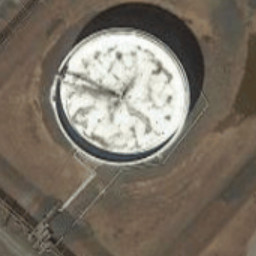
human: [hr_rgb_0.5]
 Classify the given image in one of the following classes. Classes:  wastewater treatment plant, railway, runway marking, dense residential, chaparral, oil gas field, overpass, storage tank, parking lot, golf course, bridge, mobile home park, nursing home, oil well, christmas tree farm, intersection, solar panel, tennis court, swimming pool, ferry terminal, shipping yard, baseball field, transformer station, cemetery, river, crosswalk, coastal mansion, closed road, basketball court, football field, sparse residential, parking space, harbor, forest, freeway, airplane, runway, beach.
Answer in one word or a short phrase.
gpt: storage tank